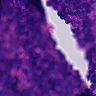
Metastatic tissue present: no